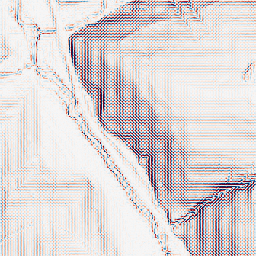
Category: wavelet
Decomposition family: wavelet_biorthogonal
Decomposition parameters: wavelet: bior1.3
level: 2
Upsampling method: quadratic
Upsampling parameters: scale: 8
Upsampling scale: 8